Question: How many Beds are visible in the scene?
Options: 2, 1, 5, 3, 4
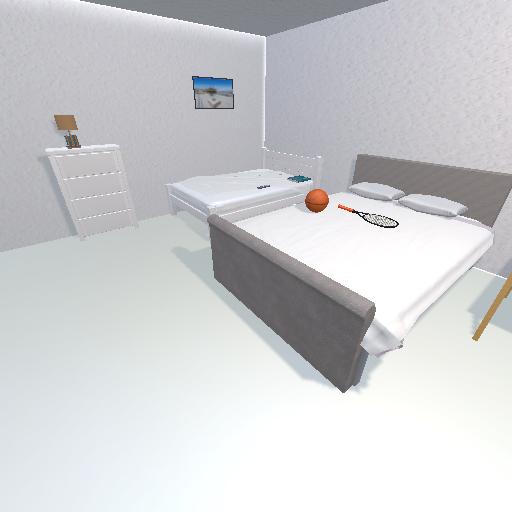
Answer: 2